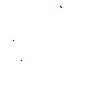
Particle: proton